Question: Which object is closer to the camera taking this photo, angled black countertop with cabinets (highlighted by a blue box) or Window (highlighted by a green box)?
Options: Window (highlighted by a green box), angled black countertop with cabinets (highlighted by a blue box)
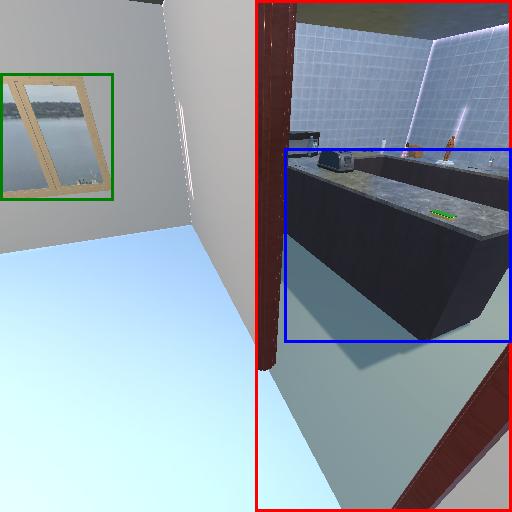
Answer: Window (highlighted by a green box)